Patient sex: M
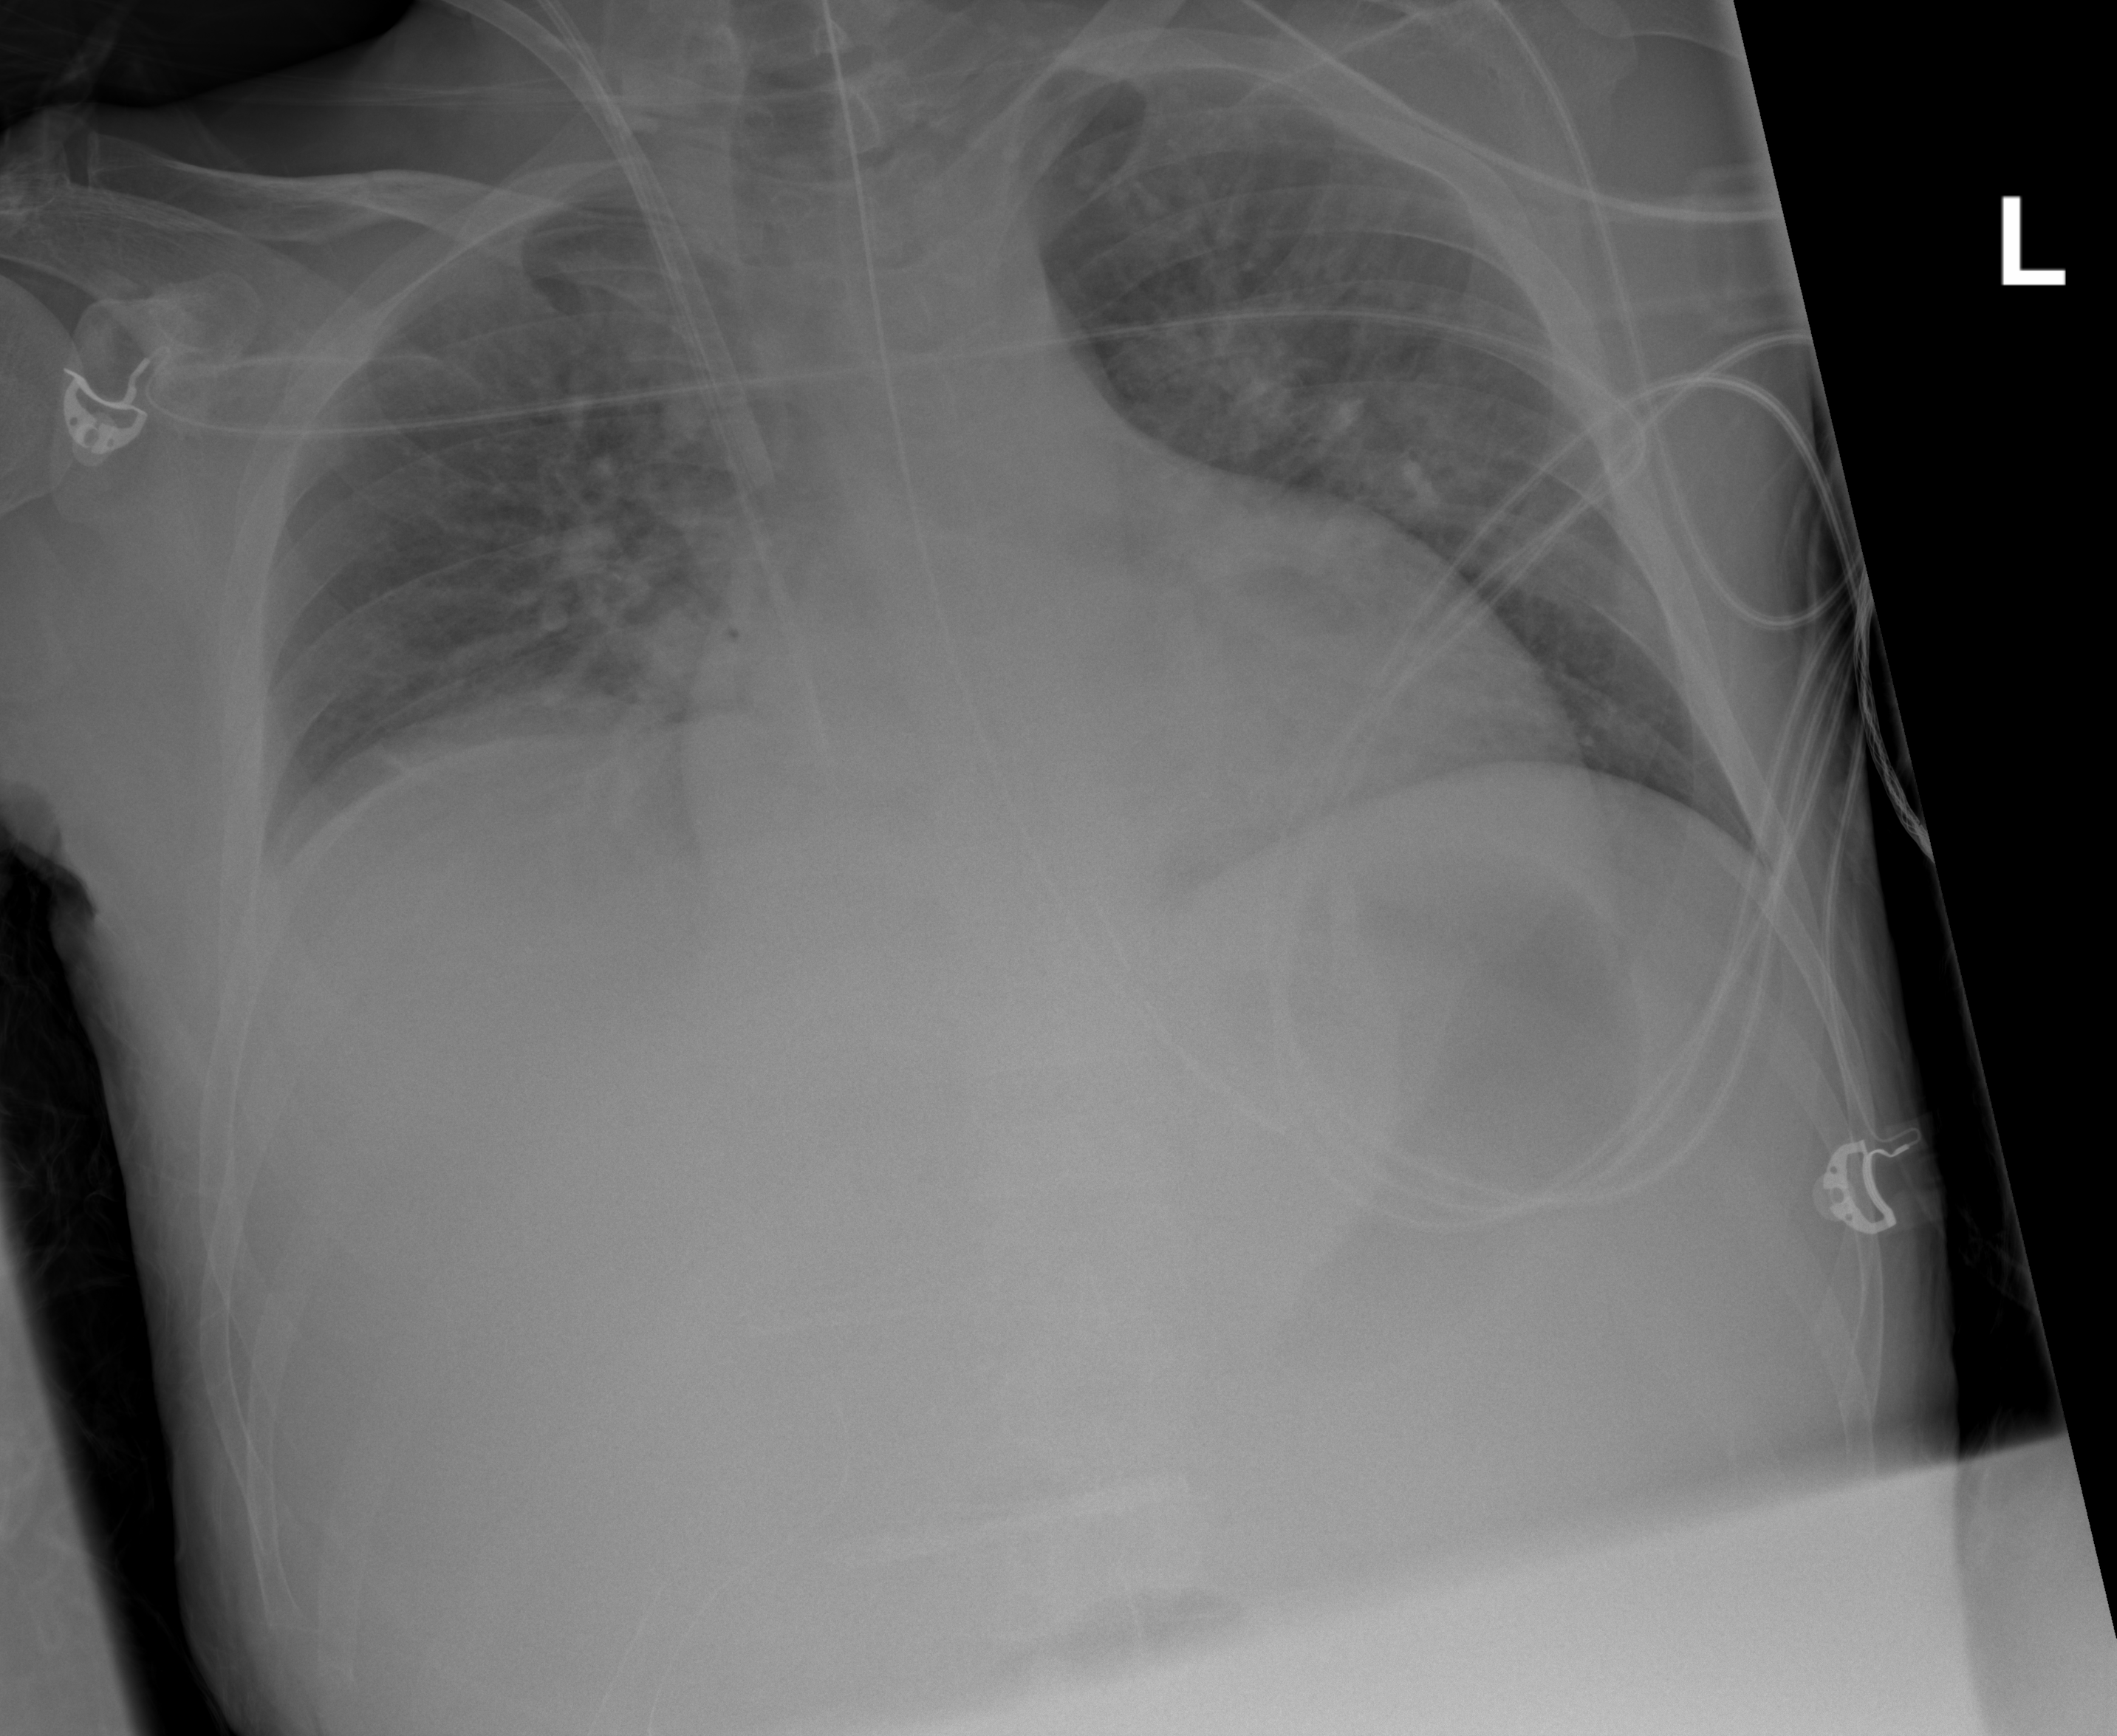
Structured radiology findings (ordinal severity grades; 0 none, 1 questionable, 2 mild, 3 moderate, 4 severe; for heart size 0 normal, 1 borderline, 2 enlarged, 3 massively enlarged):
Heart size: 2
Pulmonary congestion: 2
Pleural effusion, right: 0
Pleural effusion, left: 0
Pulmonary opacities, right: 2
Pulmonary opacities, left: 2
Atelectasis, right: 2
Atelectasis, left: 0